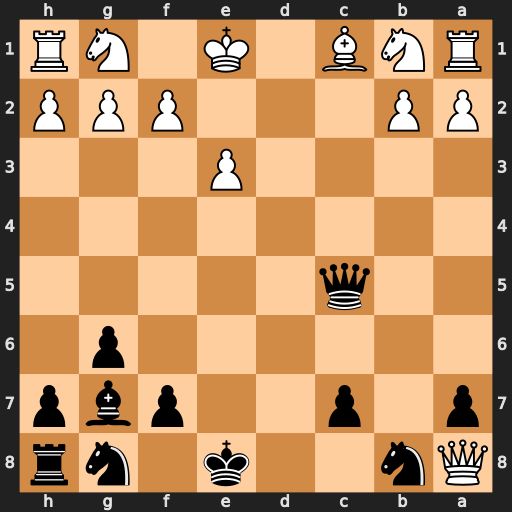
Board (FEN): Qn2k1nr/p1p2pbp/6p1/2q5/8/4P3/PP3PPP/RNB1K1NR
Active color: b
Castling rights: KQk
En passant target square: -
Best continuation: Qxc1+ Ke2 Qxb2+